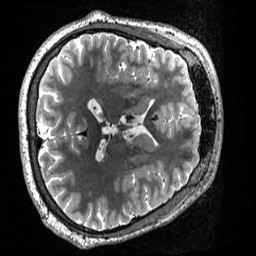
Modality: T2w
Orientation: axial
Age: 19
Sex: male
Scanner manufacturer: siemens
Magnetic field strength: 3 T
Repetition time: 3.2 s
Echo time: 0.566 s